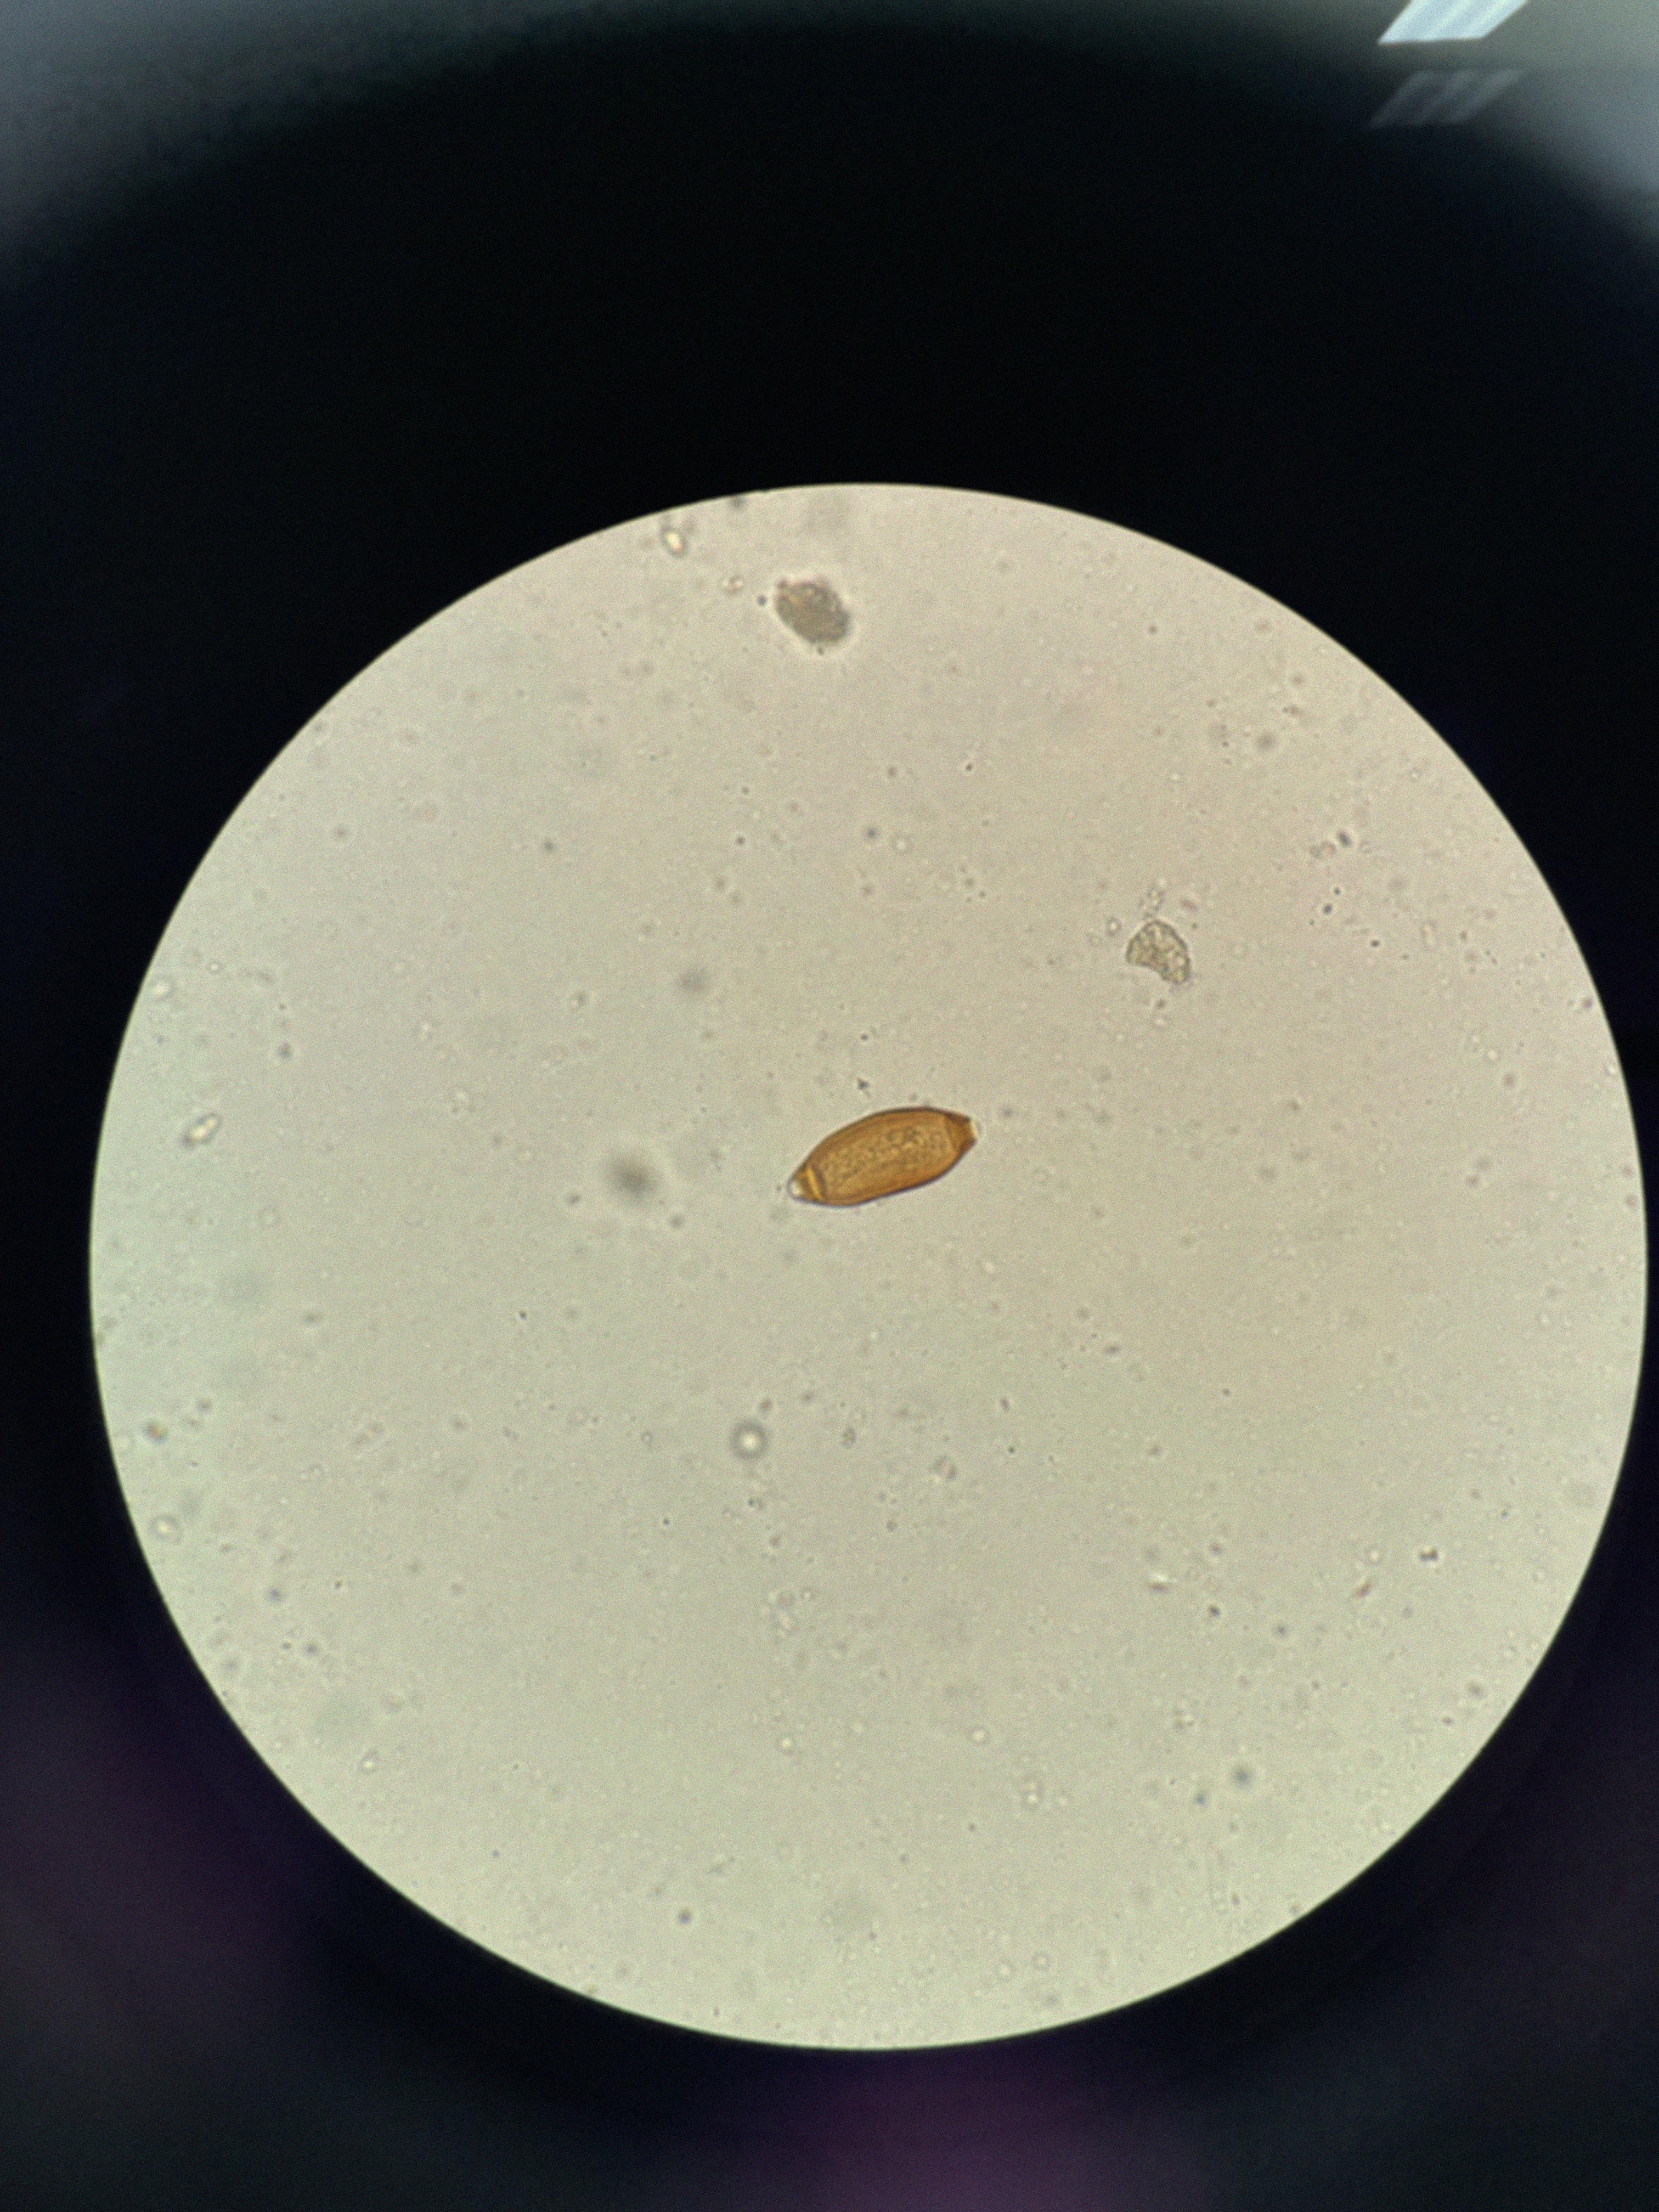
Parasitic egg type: Trichuris trichiura